Question: I would like to present a histogram from an image in Python.
Doing some research, I found a way of doing it using <URL>. So, I just do this:
'''
im = plt.array(Image.open('Mean.png').convert('L'))
plt.figure()
plt.hist(im, facecolor='green', alpha=0.75)
plt.savefig("Histogram.png")
'''
But I didn't like what I got:

The bars are not green, and it's kind of complicated to read the histogram. I could not even figure out if the x axis is the number of points and y axis the rgb color or the inverse... :S
I would like to know if somebody knows how could I turn this histogram more readable.
Thanks in advance.
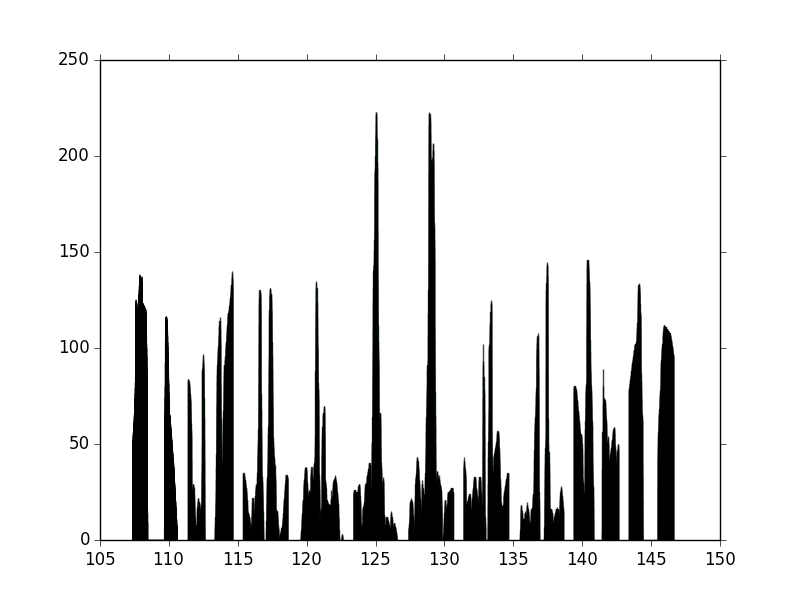
Answer: To get the histogram you have to flatten your image:
'''
img = np.asarray(Image.open('your_image').convert('L'))
plt.hist(img.flatten(), facecolor='green', alpha=0.75)
'''
Since you converted the image to grayscale with 'convert('L')' the x axis is the grayscale level from 0-255 and the y axis is the number of pixels.
You can also control the number of bins using the 'bins' parameter:
'''
plt.hist(img.flatten(), bins=100, facecolor='green', alpha=0.75)
'''